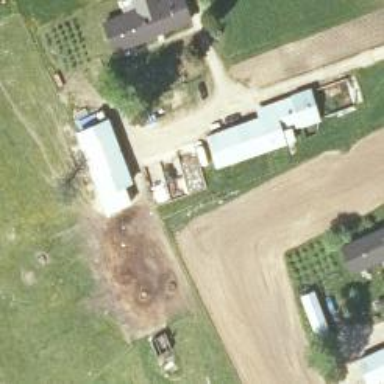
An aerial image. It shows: Farmyard area.